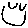
Label: smiley face